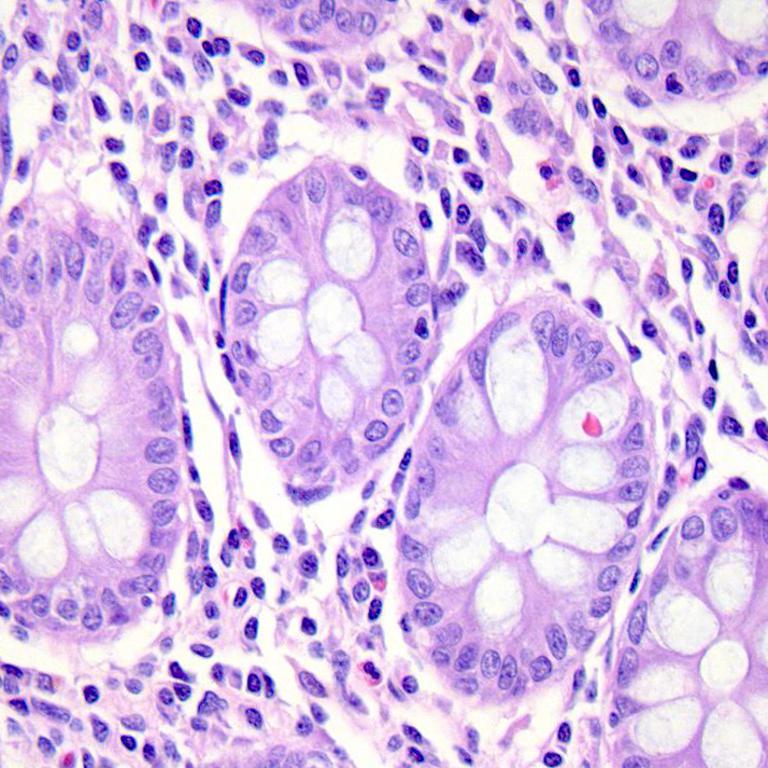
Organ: colon
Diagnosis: benign